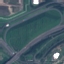
Land use / land cover class: Highway